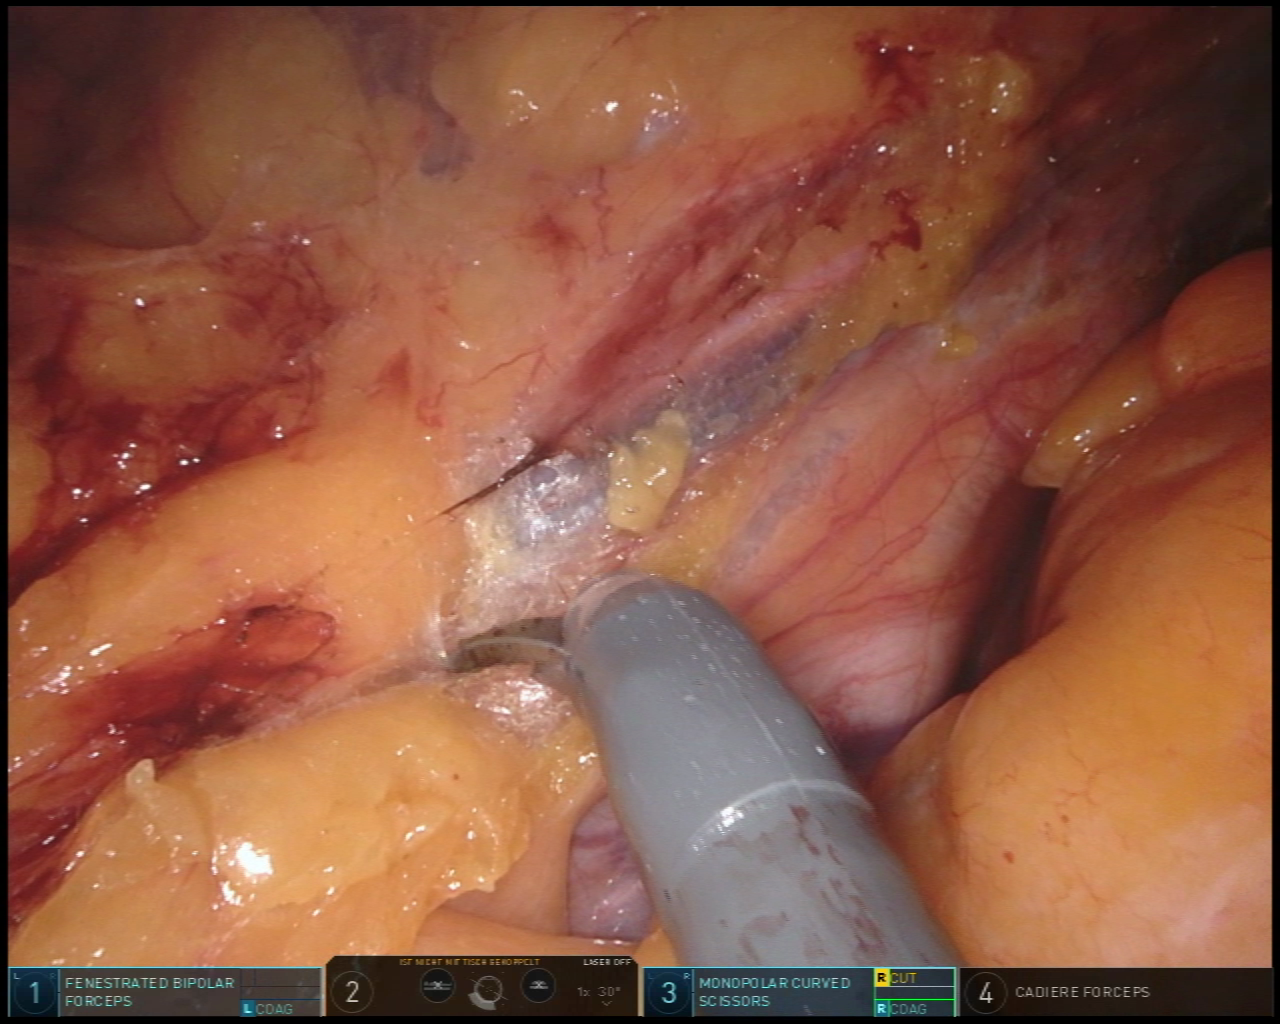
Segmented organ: ureter
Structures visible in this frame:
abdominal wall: no
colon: no
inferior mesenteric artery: no
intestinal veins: no
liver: no
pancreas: no
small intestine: no
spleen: no
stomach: no
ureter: yes
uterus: no
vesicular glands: no